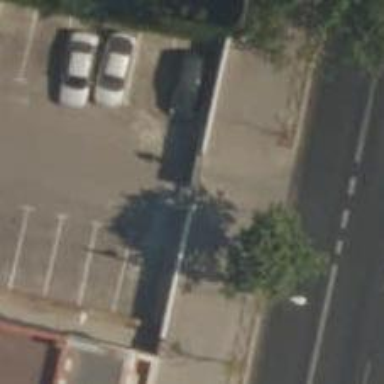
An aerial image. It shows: Entrance to multi-storey parking facility.